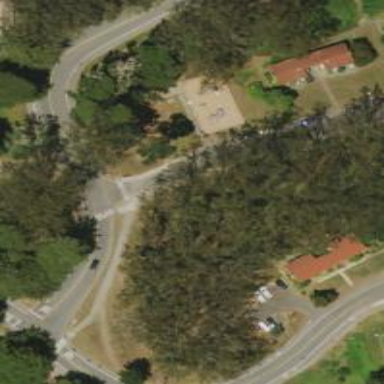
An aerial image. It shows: Residential road.